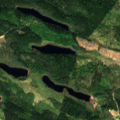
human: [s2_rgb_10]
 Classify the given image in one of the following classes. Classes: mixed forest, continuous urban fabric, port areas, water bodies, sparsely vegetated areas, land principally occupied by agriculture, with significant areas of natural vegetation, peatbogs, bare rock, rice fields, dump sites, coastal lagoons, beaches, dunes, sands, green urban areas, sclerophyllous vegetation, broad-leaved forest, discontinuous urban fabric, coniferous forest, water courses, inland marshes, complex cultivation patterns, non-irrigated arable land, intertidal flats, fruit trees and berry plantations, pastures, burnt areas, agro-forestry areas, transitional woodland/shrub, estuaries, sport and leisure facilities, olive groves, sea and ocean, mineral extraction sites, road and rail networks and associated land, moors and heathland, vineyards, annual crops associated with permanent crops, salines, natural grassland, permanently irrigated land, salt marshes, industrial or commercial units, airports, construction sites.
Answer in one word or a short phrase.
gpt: coniferous forest, mixed forest, transitional woodland/shrub